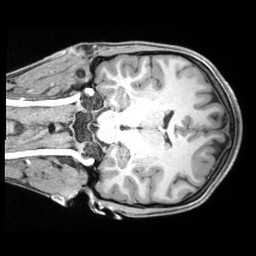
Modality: T1w
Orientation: coronal
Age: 25
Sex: female
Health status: healthy
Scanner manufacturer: siemens
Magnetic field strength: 3 T
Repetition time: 2.4 s
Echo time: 0.00194 s